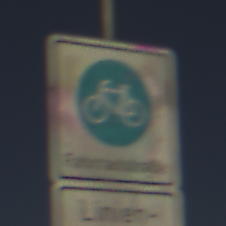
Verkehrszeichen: BeginnFahrradstrasse
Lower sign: BesondereFahrzeugeUndTransportgueter2
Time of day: SunriseSunset
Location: Outdoor (Nature)
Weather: Clear
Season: NotSpecified
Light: Natural